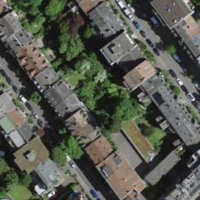
EUNIS habitat code: 54
Species observed at this site:
Zoropsis spinimana
Scytodes thoracica
Osmia cornuta
Ilex aquifolium